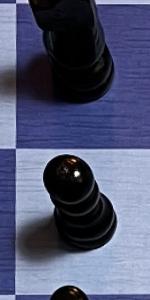
Label: Pawn_Black